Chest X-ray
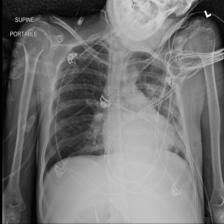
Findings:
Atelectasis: negative
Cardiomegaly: negative
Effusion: negative
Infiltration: negative
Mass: negative
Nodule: negative
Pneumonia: negative
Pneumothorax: negative
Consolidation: negative
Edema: negative
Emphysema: negative
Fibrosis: negative
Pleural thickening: negative
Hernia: negative